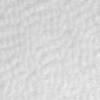
Label: no_change